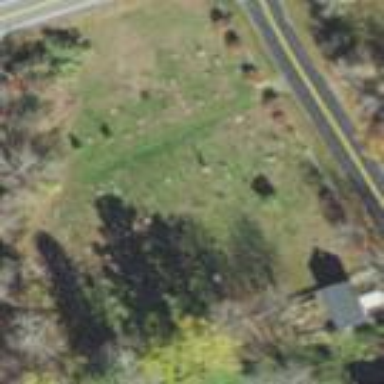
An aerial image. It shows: Cemetery.